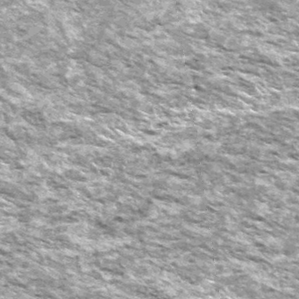
Label: frost